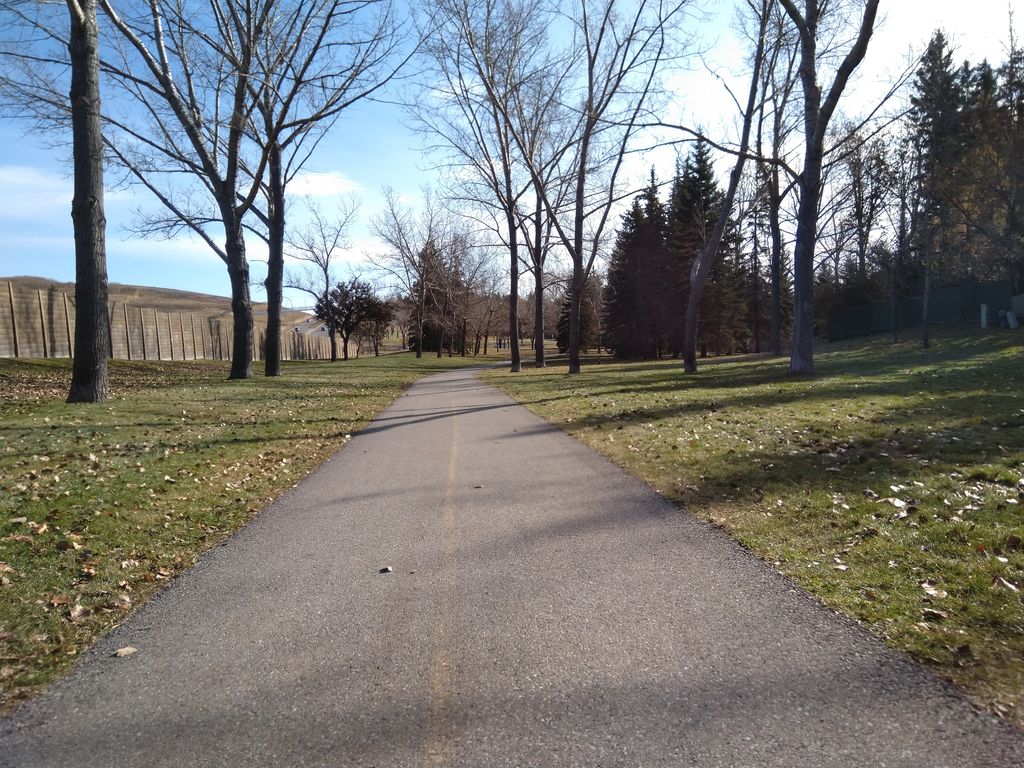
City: calgary